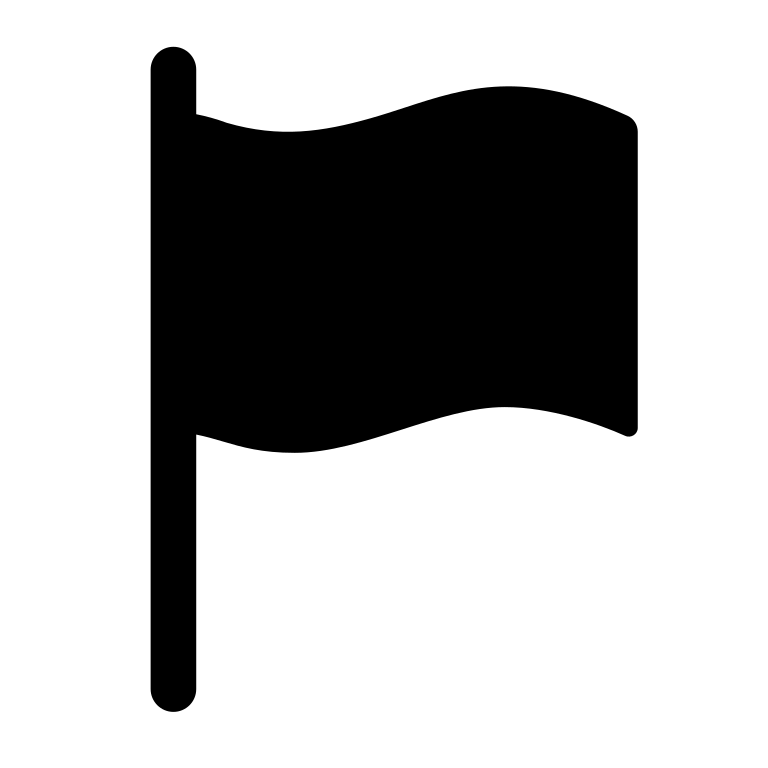
black flag high contrast